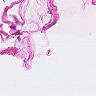
Metastatic tissue present: no